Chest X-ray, PA view. Patient: 63 years old, sex M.
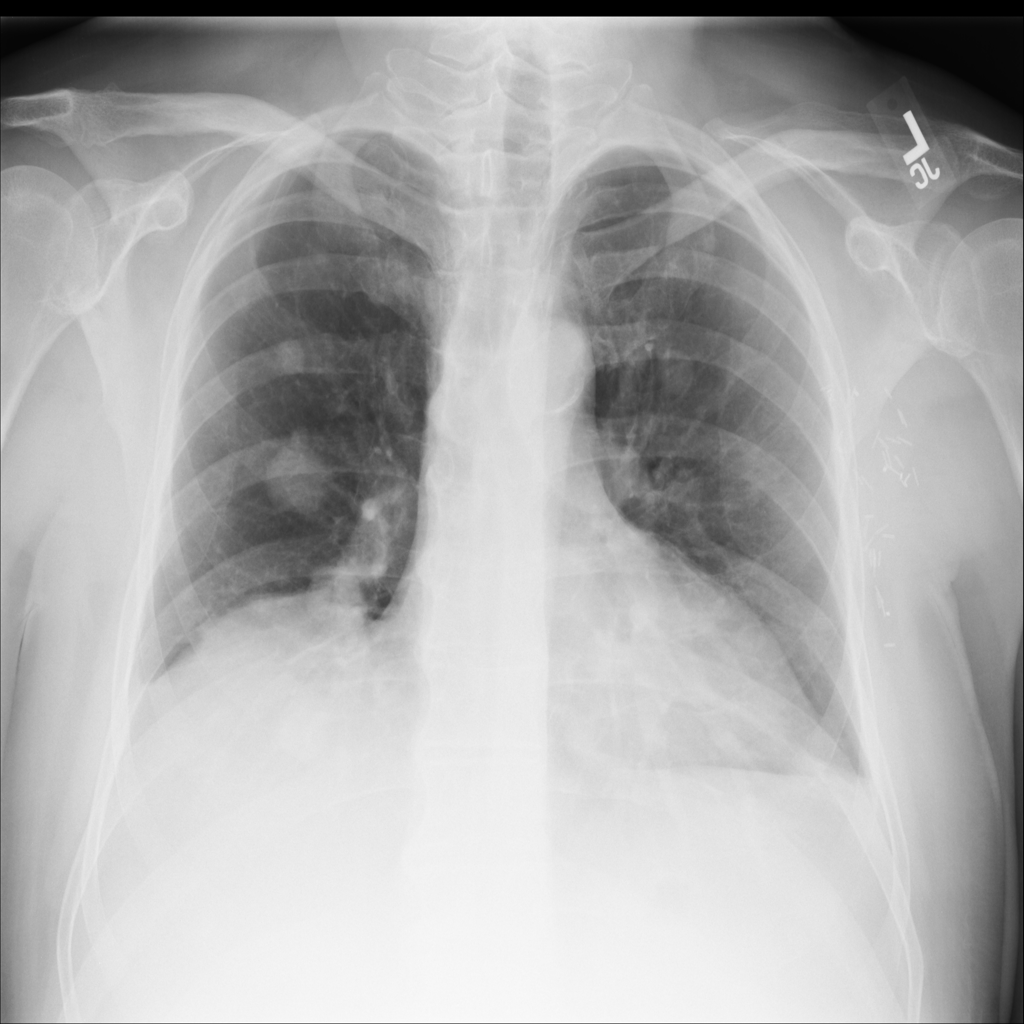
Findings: Nodule